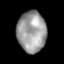
Tissue: lung
Cell type: T cells
Senescence score: 0.2093
Nuclear area (px): 1152
Mean DAPI intensity: 156.704